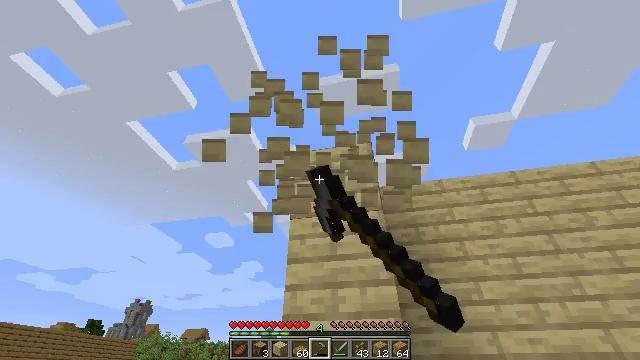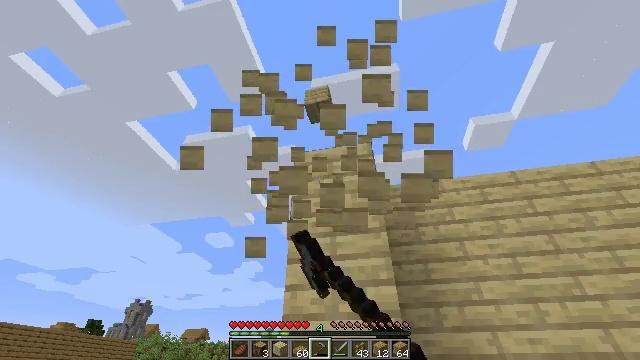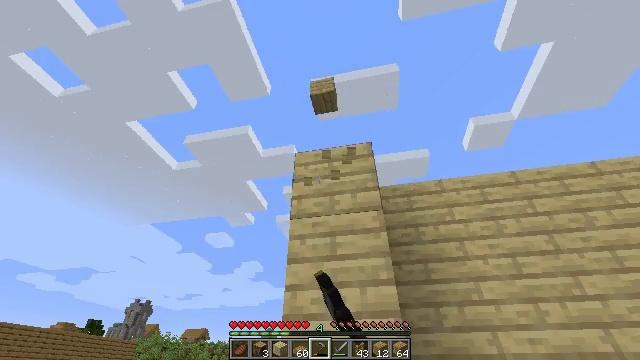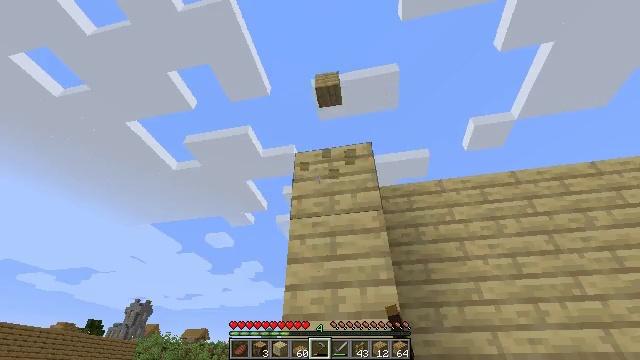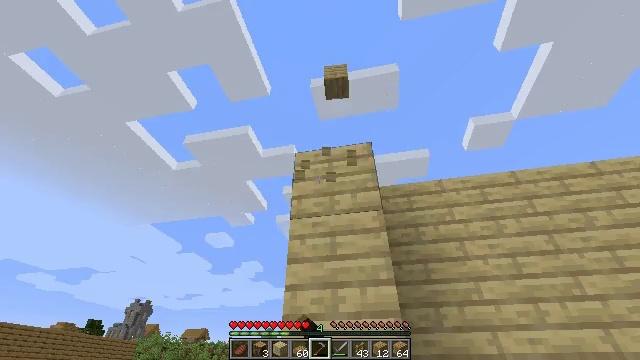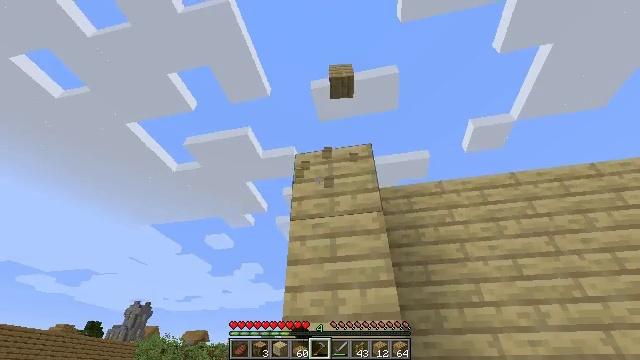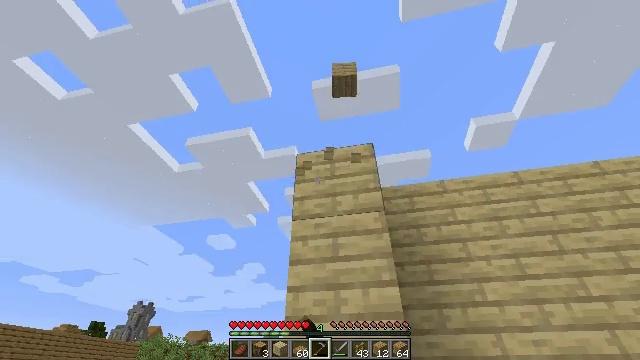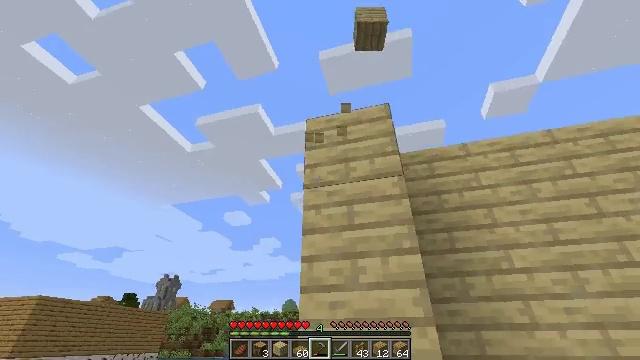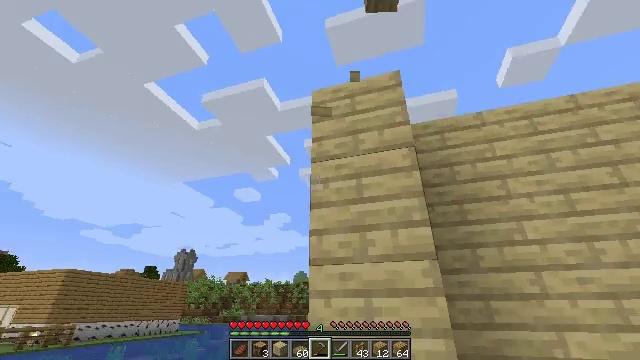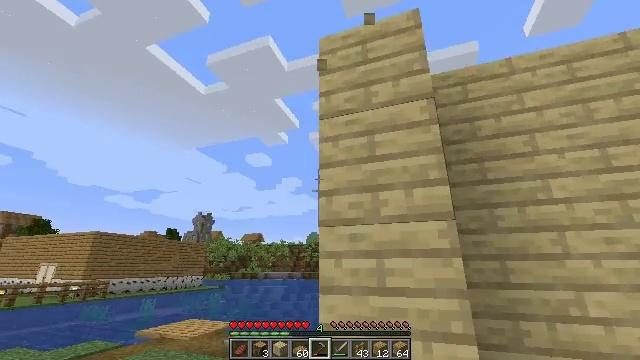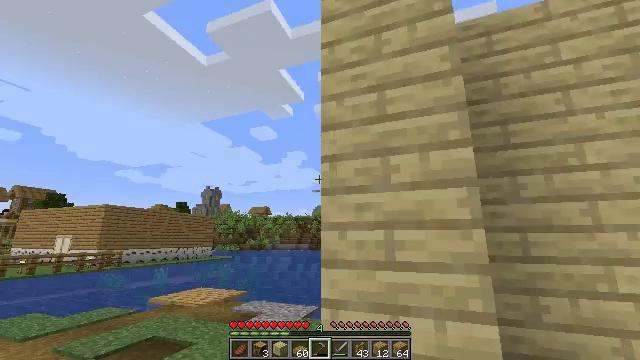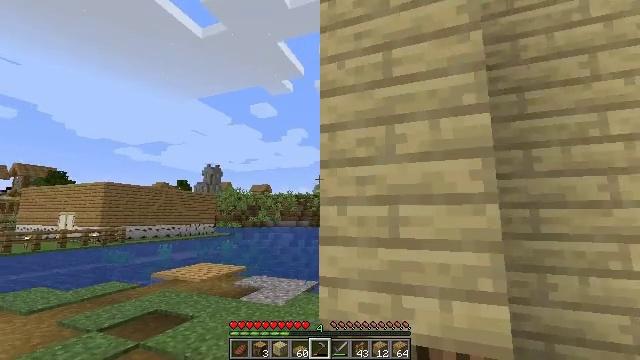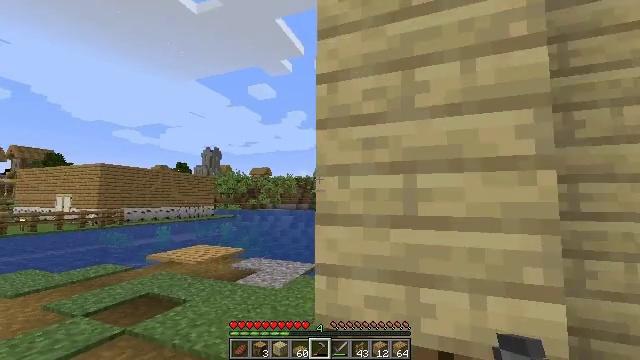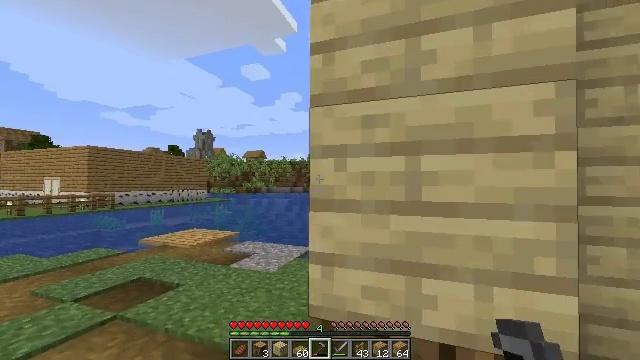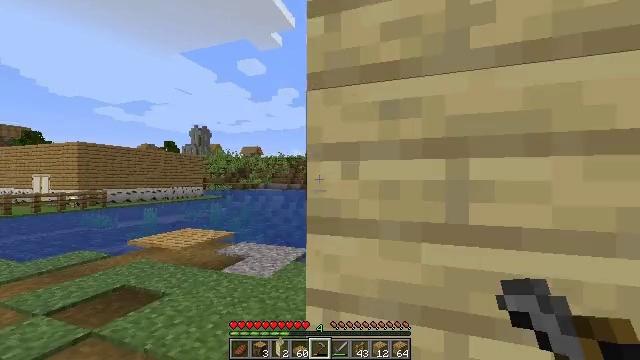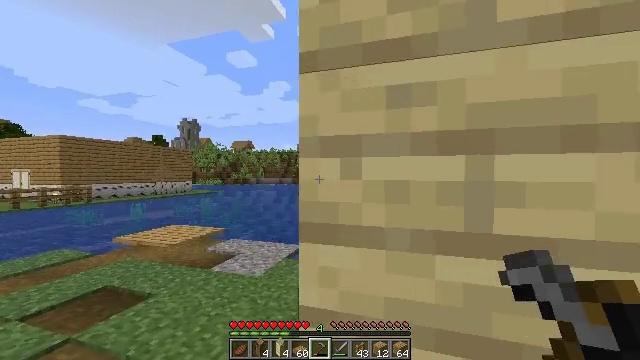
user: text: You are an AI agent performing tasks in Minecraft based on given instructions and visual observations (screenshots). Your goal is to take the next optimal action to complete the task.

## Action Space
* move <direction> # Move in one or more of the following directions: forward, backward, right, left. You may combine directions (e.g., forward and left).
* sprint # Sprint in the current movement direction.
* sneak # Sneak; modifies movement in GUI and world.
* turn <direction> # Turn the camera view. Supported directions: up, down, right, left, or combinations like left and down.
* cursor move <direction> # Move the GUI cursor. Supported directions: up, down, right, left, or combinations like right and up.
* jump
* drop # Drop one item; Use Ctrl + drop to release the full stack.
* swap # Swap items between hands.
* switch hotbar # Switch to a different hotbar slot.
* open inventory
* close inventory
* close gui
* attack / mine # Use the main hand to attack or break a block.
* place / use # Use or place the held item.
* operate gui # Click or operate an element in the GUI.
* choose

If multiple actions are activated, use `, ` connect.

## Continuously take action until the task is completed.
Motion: motion action
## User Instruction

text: Collect oak log for crafting.
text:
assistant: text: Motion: attack / mine
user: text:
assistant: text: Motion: attack / mine
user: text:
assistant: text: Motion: attack / mine
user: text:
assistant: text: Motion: attack / mine
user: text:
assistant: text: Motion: attack / mine
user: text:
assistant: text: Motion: move forward
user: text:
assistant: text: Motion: move forward, turn left and down
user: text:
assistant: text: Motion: move forward, turn left and down
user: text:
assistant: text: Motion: move forward, turn left and down
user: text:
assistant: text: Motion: move forward, turn left and down
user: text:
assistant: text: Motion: move forward, turn down
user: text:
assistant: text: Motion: move forward, turn down
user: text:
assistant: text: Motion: move forward, turn right and down
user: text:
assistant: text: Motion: move forward
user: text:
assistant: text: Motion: move forward, turn right and down
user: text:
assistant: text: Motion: move forward, turn right and down
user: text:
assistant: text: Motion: turn right
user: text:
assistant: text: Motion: turn right
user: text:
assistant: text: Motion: turn right
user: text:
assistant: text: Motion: no_op
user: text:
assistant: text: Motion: turn right
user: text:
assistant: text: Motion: turn right
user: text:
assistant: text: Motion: turn right
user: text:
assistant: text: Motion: turn right
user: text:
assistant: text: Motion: no_op
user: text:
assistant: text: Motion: no_op
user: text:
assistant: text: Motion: turn left
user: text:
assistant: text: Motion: no_op
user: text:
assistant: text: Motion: no_op
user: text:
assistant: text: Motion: no_op